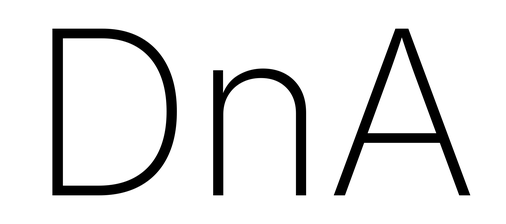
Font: Inter_ExtraLight